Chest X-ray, AP view. Patient: 45 years old, sex M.
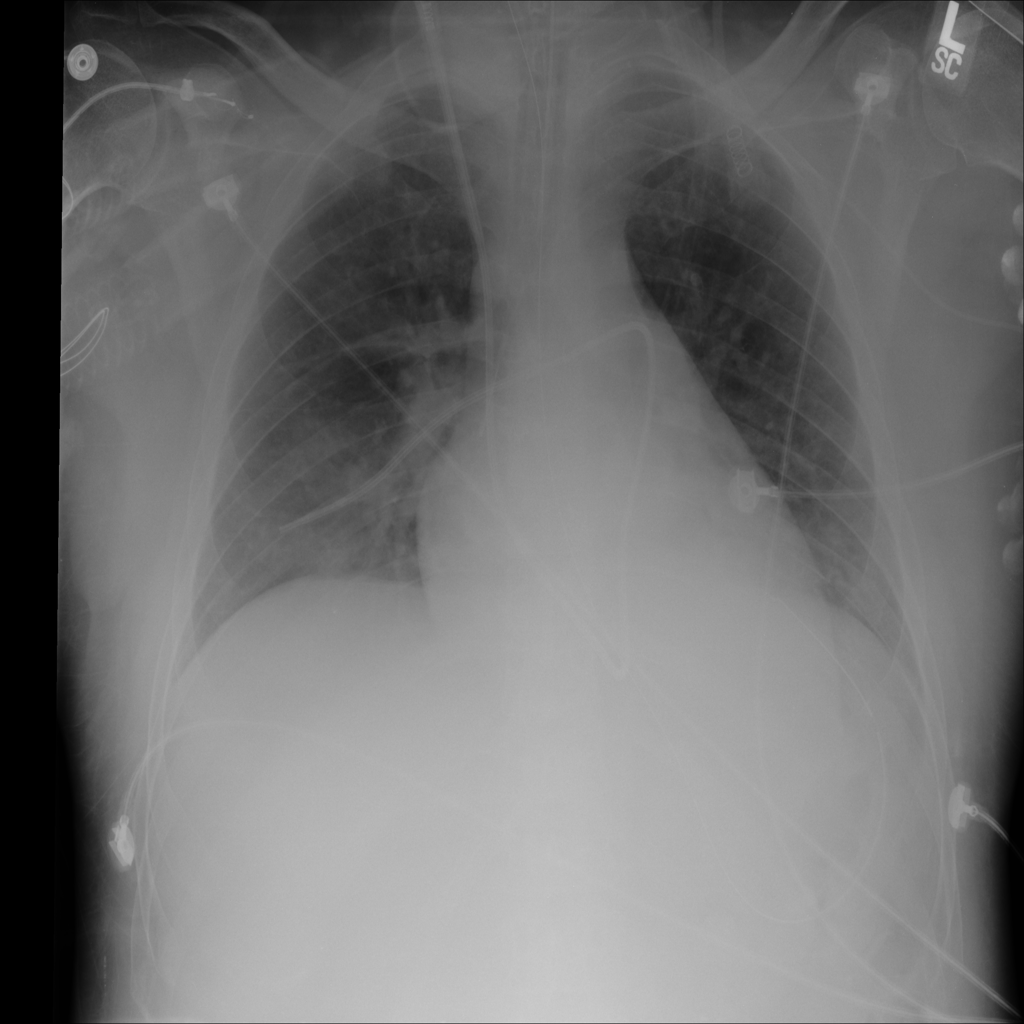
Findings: Infiltration